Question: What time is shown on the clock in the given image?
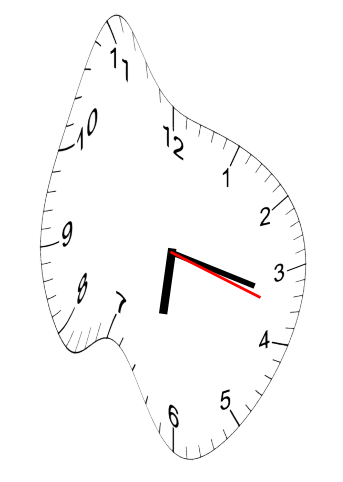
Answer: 06:17:18